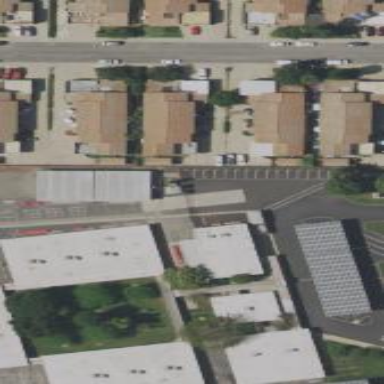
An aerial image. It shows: The Stanton Elementary School Parking Lot.